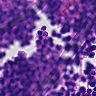
Metastatic tissue present: no